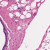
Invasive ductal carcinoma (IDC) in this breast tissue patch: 0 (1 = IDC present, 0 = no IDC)